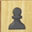
Piece: bP